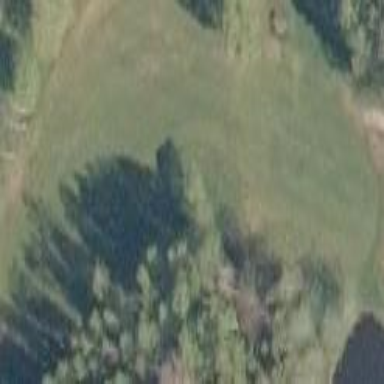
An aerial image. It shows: Golf fairway surrounded by grass.